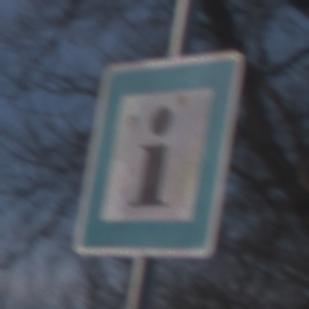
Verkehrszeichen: Informationsstelle
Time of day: MorningAfternoon
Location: Outdoor (Nature)
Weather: PartlyCloudy
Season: NotSpecified
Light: Natural